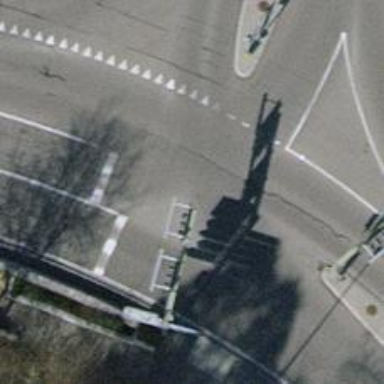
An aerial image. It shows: Road with traffic signals.